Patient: sex M, age 23
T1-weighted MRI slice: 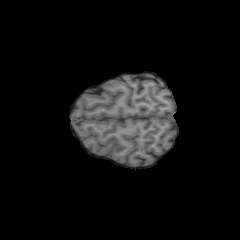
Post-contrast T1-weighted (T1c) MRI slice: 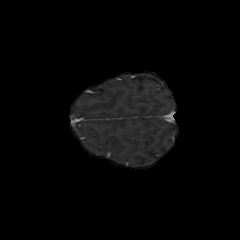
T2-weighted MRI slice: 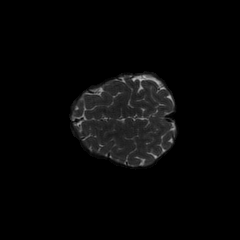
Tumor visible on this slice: no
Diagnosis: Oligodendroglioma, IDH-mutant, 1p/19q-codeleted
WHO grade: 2